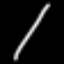
Label: line